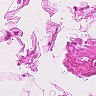
Metastatic tissue present: no